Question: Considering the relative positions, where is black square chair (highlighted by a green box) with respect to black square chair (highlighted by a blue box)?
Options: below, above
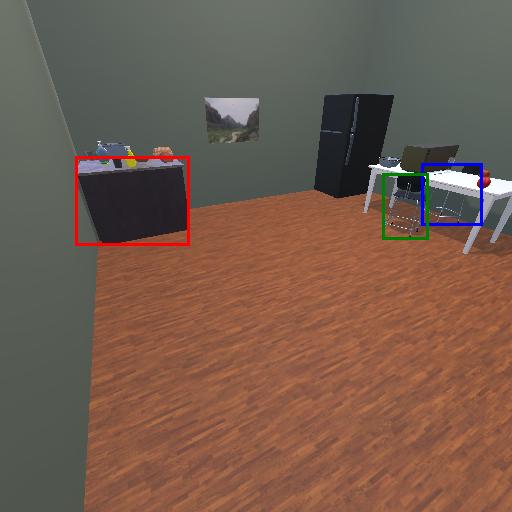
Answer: below